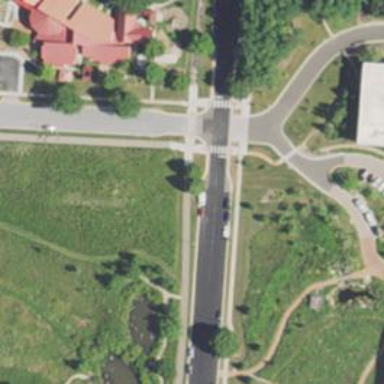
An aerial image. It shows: Uncontrolled crossing along footway.